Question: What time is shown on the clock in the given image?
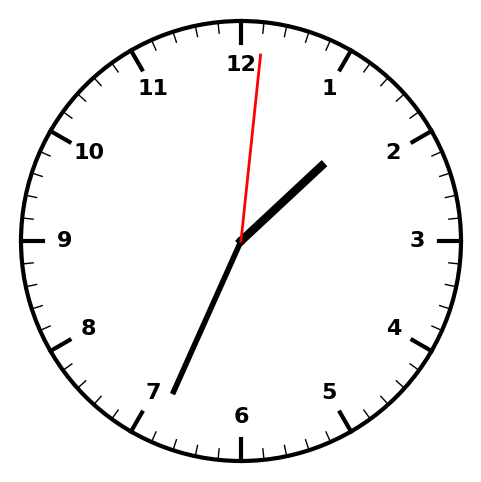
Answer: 01:34:01